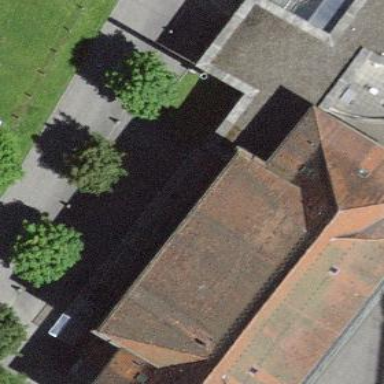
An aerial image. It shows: School building.